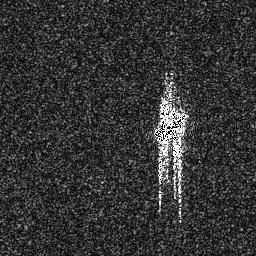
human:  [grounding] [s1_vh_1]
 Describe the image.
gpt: In the satellite image, there is  <ref>1 medium ship </ref> <box>[[58, 41, 73, 55, 0]]</box> located at center.